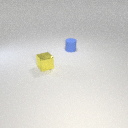
small blue rubber cylinder behind small yellow metal cube